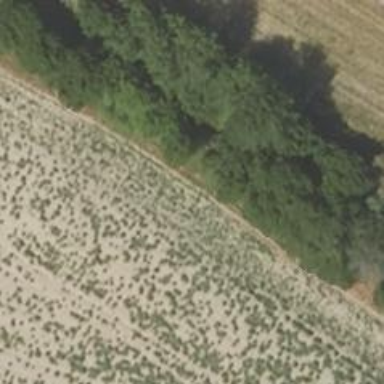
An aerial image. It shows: Row of deciduous broadleaved trees.